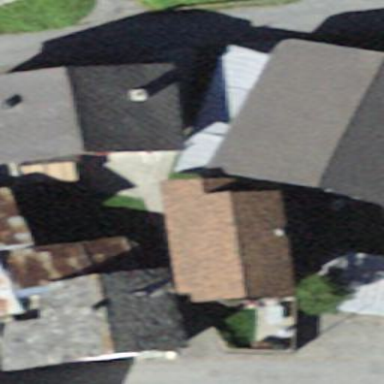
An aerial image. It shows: Simple house.